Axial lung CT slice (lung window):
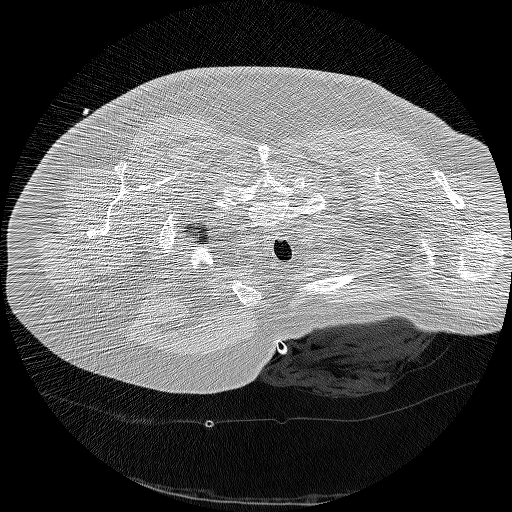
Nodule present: no